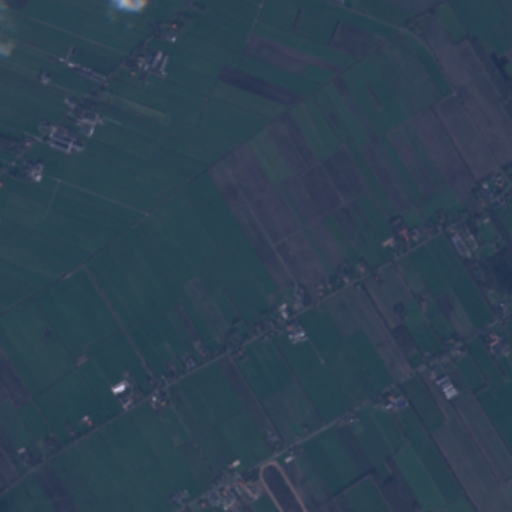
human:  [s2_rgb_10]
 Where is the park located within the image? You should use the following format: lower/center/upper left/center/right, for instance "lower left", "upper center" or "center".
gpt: The park is located in the center right of the image.
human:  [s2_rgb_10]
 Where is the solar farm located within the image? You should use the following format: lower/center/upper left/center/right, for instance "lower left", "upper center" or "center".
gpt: The solar farm is located in the upper right of the image.
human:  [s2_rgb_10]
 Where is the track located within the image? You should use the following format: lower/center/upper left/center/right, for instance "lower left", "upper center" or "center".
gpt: The track is located in the lower center of the image.
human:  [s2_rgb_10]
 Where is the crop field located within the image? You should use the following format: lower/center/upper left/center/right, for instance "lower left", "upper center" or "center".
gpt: There is no crop field in the image.